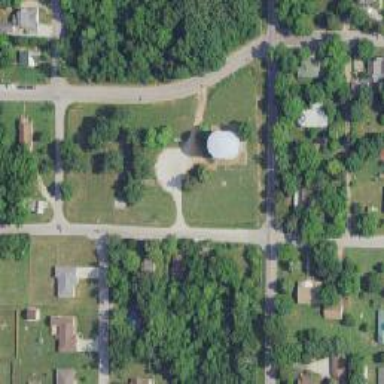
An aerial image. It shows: Water tower that is man-made.